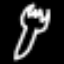
Label: fork